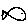
Label: fish